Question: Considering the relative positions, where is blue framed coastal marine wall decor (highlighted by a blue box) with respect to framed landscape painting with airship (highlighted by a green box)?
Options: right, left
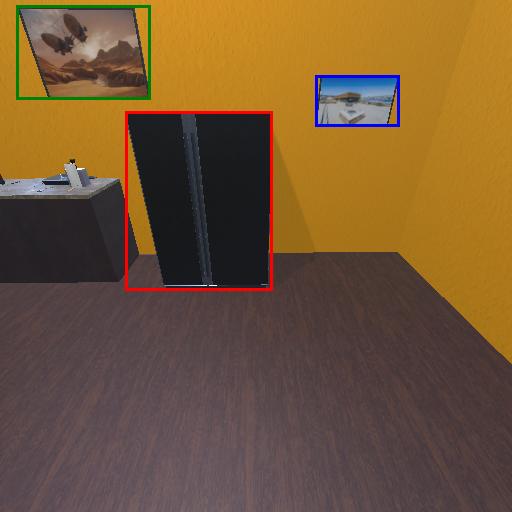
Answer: right